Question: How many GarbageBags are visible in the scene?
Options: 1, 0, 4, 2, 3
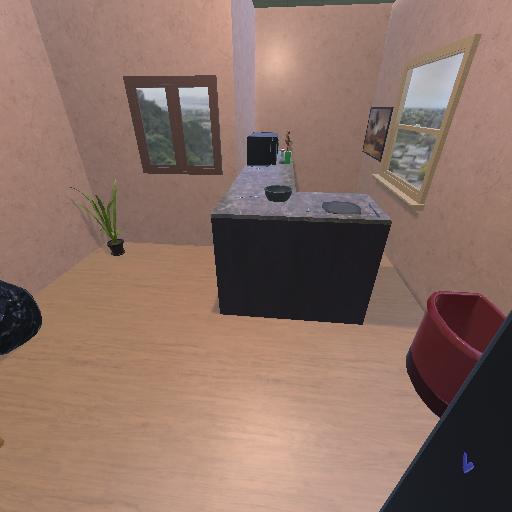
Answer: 1